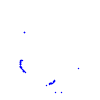
Particle: proton